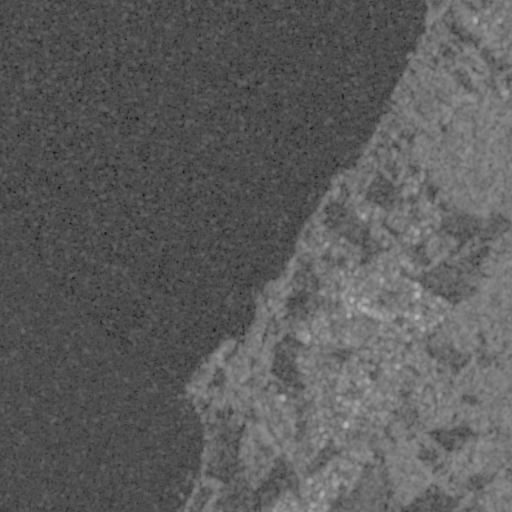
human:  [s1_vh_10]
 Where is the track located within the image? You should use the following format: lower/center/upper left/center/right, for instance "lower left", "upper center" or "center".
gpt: The track is located in the upper right of the image.
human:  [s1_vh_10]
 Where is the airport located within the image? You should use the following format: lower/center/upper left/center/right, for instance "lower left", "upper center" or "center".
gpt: There is no airport in the image.

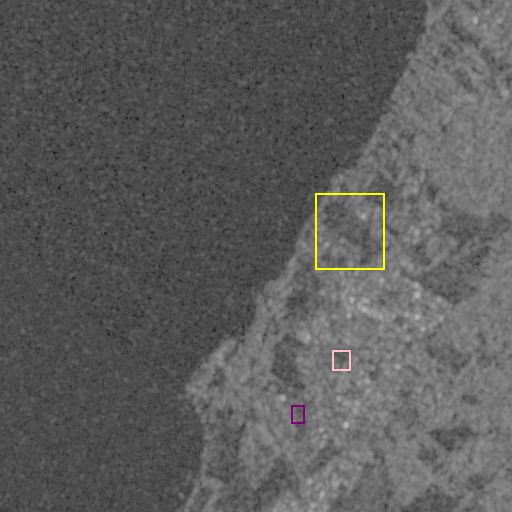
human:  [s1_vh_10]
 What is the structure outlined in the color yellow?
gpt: The structure outlined in yellow is a crop field.
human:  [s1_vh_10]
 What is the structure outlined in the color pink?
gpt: The structure outlined in pink is a park.
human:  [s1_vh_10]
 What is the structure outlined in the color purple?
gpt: The structure outlined in purple is a parking lot.
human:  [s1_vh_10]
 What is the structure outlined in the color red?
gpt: There is no red outline.